Question: I need the red box to expand with the blue box content, so they are always both the same size.

The red box is defined as:
'''
.leftMenu{
float:left;
width:20%;
background-image:url(../images/leftMenuBG.jpg);
background-position:bottom;
background-color:#BFDAE3;
background-repeat:repeat-x;
}
'''
Can't seem to get it to work, whatever I try! Any ideas? Thanks!
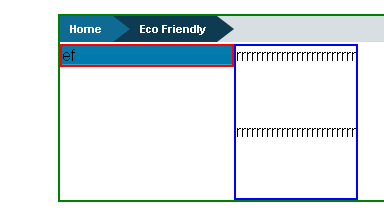
Answer: Simple solution: Use tables.
Semantic solution: Use <URL>.